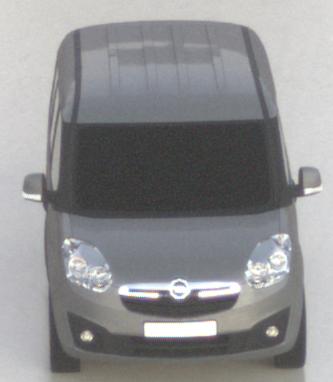
Make: Opel
Model: Combo Combi L1H1 1.4
Detailed model: Combo (D) Combi
Model produced from: 2012/01
Model produced until: 2013/11
Doors: 5
Color: gray
Road condition: wet road
Daytime: sunrise or sunset
Contrast: low contrast